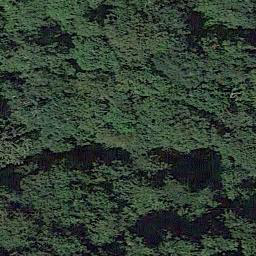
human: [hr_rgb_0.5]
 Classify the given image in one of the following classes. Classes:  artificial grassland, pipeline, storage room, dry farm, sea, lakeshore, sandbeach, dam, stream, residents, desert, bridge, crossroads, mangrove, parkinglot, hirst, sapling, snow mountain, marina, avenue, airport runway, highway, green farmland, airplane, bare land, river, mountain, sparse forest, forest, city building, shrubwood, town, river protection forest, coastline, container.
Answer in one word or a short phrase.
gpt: forest